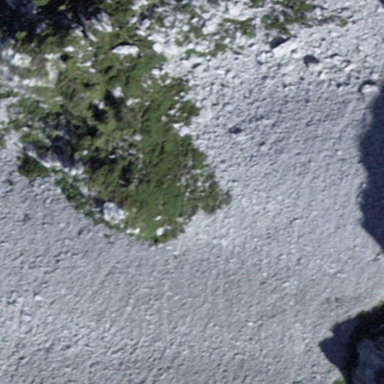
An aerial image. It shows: Scree landscape.